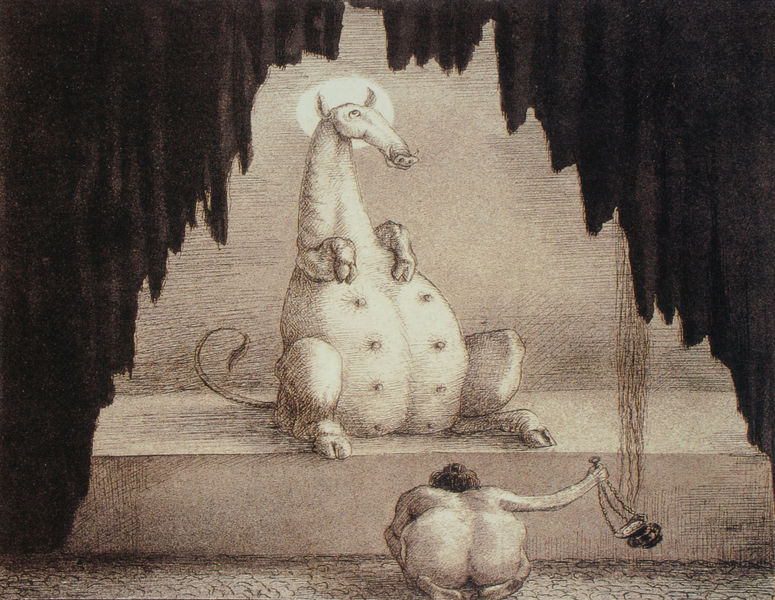
Titel: Adoration
Künstler: Alfred Kubin
Standort: Linz
Institution: Oberösterreichisches Landesmuseum
Schlagwörter: akt, gott, himmel, kopf, mann, nackt, nackter, weiß, menschen, sitzen, ausschnitt, braun, frau, grau, hell, hintergrund, lampe, licht, mund, nacht, nase, ohr, rücken, schwarz, zeichnung, tier, arm, falten, mensch, sockel, steine, zerrissen, horn, vorhang, vieh, qualm, rauch, sonne, boden, bühne, theater, höhle, ohren, beine, huf, hufe, schwanz, bein, hintern, sitz, grafik, graphik, füsse, sepia, dampf, treppe, karikatur, weiblich, brauen, sitzt, stufe, bauch, podest, brustwarzen, knie, striche, max ernst, surrealismus, tusche, mond, schwein, fuss, arsch, popo, mondschein, nachts, schraffur, comic, illustration, satire, scharz, knien, schraffiert, bleistift, allegorie, hufen, braue, sims, schein, heiligenschein, zähne, vorhange, schnauze, fabel, wesen, knieend, märchen, weihrauch, gebückt, verbeugen, verbeugung, verneigen, nackte frau, huldigung, weibchen, opfer, opferung, räuchern, hörner, zitzen, anbeten, verehrung, anbetung, phantasie, fantasie, drachen, kubin, drache, vollmond, rüssel, monster, untier, hinterteil, schwenken, huldigen, niederknien, warzen, aura, parodie, nasenbär, kniet, hebel, vergöttern, heligenschein, idol, zerissen, zitze, pervers, dino, ameisenbär, götze, heilgienschein, mnase, russel, rüsseltier, schwarnz, tiergott, verherrlichen, weuhrauch, zizen, räucherwerk, po, vorhang#, opfergabe eines gottes, zerisen, räucherschale